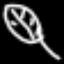
Label: leaf